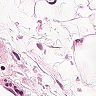
Metastatic tissue present: no